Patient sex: F
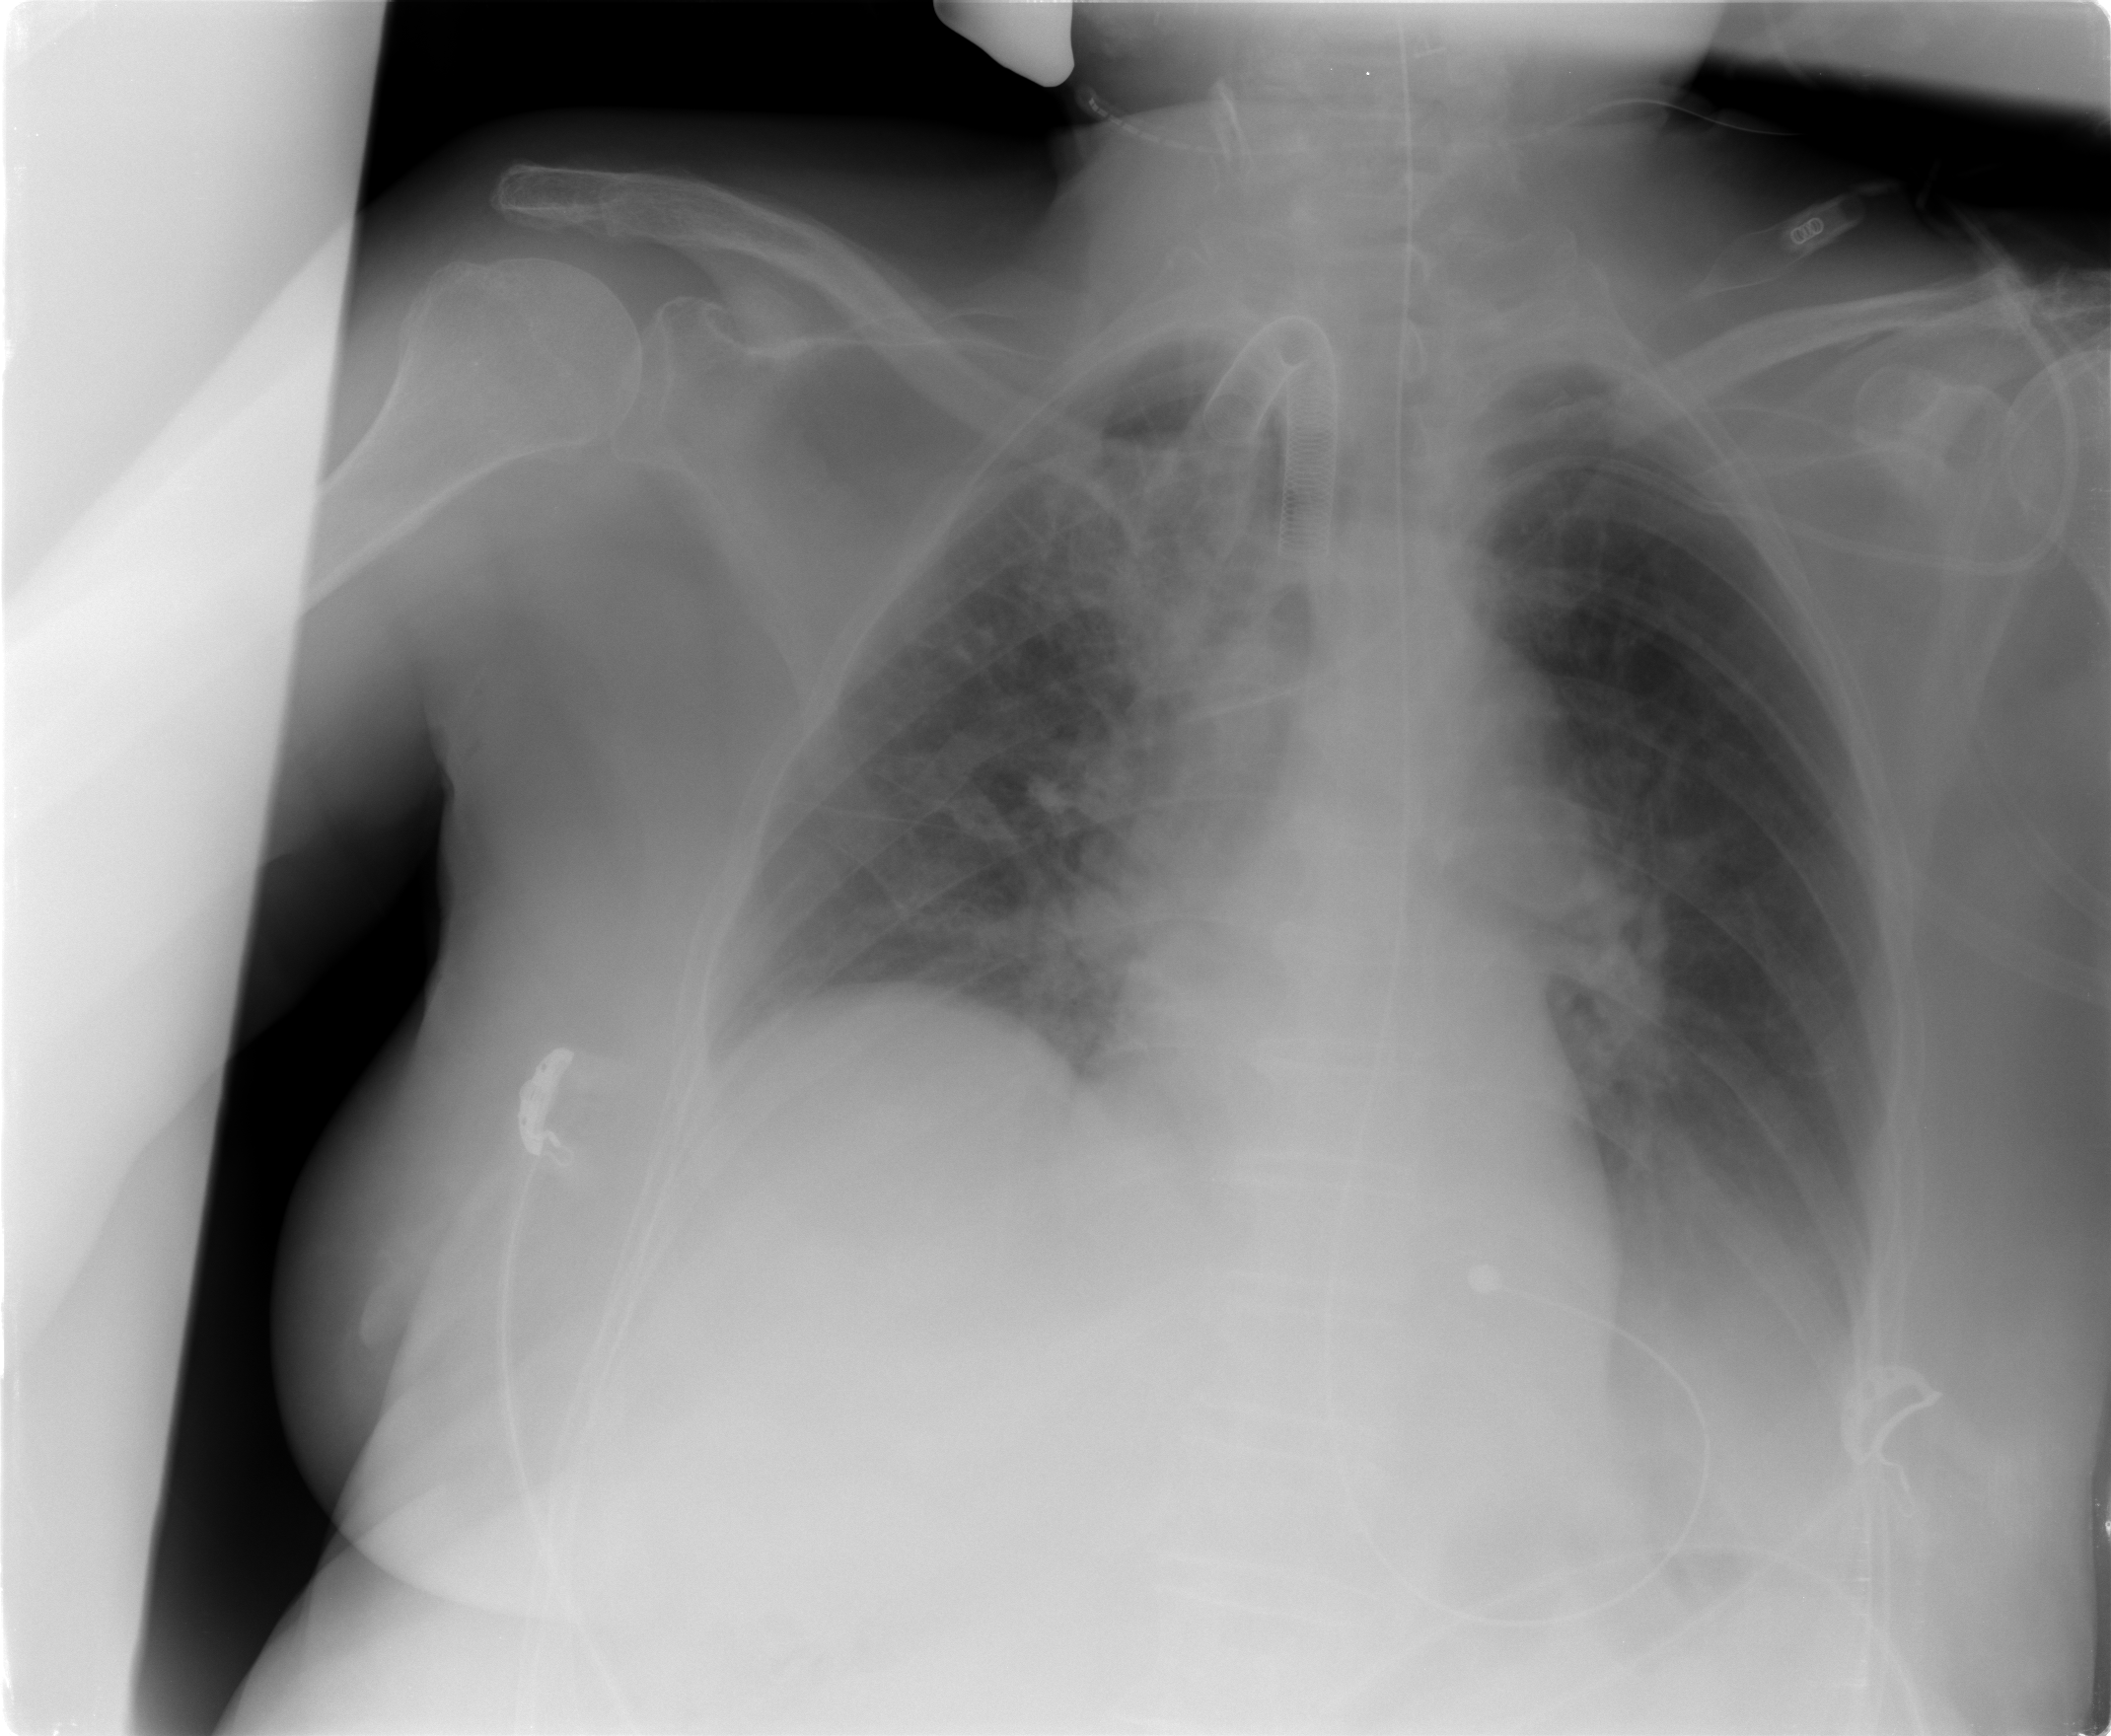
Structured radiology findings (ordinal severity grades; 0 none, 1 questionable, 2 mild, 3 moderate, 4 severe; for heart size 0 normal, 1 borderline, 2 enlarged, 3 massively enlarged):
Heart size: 0
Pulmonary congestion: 2
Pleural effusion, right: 0
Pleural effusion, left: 2
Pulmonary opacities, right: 2
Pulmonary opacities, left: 2
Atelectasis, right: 2
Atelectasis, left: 0